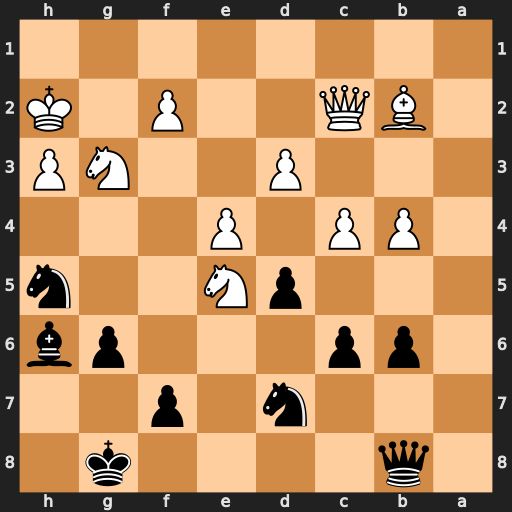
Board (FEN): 1q4k1/3n1p2/1pp3pb/3pN2n/1PP1P3/3P2NP/1BQ2P1K/8
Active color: b
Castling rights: -
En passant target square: -
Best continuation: Nxe5 Bxe5 Qxe5